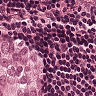
Metastatic tissue present: yes